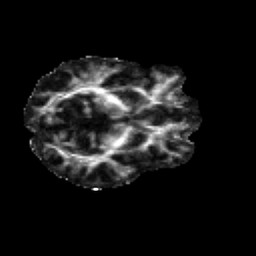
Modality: FA
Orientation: axial
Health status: healthy
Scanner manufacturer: siemens
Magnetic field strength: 3 T
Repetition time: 12 s
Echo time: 0.092 s